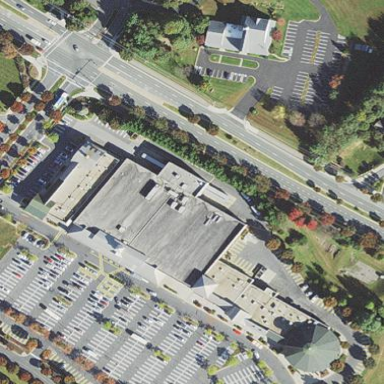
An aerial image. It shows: Retail area.